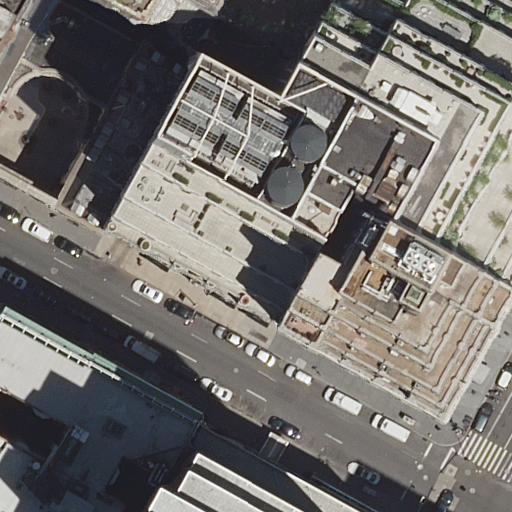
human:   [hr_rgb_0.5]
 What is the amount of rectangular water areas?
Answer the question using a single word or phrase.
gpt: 0

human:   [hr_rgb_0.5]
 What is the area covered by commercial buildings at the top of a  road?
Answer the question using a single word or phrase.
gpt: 0m2

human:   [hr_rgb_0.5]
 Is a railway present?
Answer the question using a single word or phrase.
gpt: no

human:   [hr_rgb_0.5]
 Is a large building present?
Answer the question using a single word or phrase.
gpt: yes

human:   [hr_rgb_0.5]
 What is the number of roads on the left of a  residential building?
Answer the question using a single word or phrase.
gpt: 0

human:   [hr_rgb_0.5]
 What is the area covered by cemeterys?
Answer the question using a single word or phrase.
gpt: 0m2

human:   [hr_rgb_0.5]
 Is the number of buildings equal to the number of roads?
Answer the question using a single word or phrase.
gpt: no

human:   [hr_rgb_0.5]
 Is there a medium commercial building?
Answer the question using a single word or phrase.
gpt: yes

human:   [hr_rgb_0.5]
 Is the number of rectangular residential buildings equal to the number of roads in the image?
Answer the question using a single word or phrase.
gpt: no

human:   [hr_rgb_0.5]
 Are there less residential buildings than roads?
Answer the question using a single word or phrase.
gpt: no

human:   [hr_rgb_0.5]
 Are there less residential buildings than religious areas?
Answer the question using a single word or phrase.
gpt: no

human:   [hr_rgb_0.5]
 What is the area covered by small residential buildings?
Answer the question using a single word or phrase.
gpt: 0m2

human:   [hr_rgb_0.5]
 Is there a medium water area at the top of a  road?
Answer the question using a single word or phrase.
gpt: no

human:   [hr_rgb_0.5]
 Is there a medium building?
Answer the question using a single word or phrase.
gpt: yes

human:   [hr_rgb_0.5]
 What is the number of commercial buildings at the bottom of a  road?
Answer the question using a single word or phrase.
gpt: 1

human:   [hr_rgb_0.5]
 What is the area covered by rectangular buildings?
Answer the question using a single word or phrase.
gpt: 1096m2

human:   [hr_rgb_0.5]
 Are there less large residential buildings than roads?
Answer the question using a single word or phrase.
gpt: no

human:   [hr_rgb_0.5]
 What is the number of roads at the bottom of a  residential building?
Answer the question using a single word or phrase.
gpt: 4

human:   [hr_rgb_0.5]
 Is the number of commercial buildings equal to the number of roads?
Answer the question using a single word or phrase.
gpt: no

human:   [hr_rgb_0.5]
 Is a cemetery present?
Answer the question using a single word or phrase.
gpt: no

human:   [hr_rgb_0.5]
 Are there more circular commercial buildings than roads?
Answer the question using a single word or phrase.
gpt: no

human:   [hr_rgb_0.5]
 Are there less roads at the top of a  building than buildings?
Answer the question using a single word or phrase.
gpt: yes

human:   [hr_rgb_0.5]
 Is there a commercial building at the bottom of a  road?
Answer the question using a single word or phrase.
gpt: yes

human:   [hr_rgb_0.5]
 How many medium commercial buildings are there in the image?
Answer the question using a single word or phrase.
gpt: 1

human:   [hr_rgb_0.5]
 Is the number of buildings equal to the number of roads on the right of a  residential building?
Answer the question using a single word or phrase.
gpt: no

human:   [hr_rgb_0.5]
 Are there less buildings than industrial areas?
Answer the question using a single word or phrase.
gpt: no

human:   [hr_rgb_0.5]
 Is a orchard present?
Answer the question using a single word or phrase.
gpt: no

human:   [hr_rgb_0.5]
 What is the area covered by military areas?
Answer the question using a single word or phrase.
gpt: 0m2

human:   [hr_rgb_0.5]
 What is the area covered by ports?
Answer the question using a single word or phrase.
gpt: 0m2

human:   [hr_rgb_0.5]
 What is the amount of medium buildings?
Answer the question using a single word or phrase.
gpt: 3

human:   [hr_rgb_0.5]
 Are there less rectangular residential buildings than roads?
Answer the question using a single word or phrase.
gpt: yes

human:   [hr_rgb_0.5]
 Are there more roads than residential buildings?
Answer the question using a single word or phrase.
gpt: no

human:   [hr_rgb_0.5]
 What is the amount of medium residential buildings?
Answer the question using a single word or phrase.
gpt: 2

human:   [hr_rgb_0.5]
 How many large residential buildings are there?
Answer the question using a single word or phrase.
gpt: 4

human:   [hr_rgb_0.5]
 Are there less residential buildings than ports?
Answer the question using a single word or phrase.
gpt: no

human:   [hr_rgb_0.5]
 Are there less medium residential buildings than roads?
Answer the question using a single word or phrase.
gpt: yes